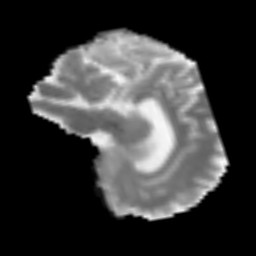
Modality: MD
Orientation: sagittal
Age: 40
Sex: male
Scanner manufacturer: siemens
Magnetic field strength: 3 T
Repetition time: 3.2 s
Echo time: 0.081 s